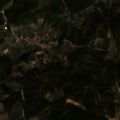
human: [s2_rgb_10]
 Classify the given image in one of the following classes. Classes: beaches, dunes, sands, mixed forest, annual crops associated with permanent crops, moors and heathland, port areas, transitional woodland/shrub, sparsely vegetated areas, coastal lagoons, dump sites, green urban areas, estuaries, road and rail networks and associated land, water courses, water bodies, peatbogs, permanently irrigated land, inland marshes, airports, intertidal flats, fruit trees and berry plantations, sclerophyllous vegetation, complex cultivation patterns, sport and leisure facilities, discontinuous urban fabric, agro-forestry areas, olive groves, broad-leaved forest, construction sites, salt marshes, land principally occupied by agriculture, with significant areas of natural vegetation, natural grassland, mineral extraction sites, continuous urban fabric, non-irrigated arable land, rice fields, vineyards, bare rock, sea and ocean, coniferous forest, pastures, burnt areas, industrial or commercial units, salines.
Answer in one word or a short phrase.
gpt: olive groves, complex cultivation patterns, broad-leaved forest, transitional woodland/shrub